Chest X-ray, AP view. Patient: 55 years old, sex F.
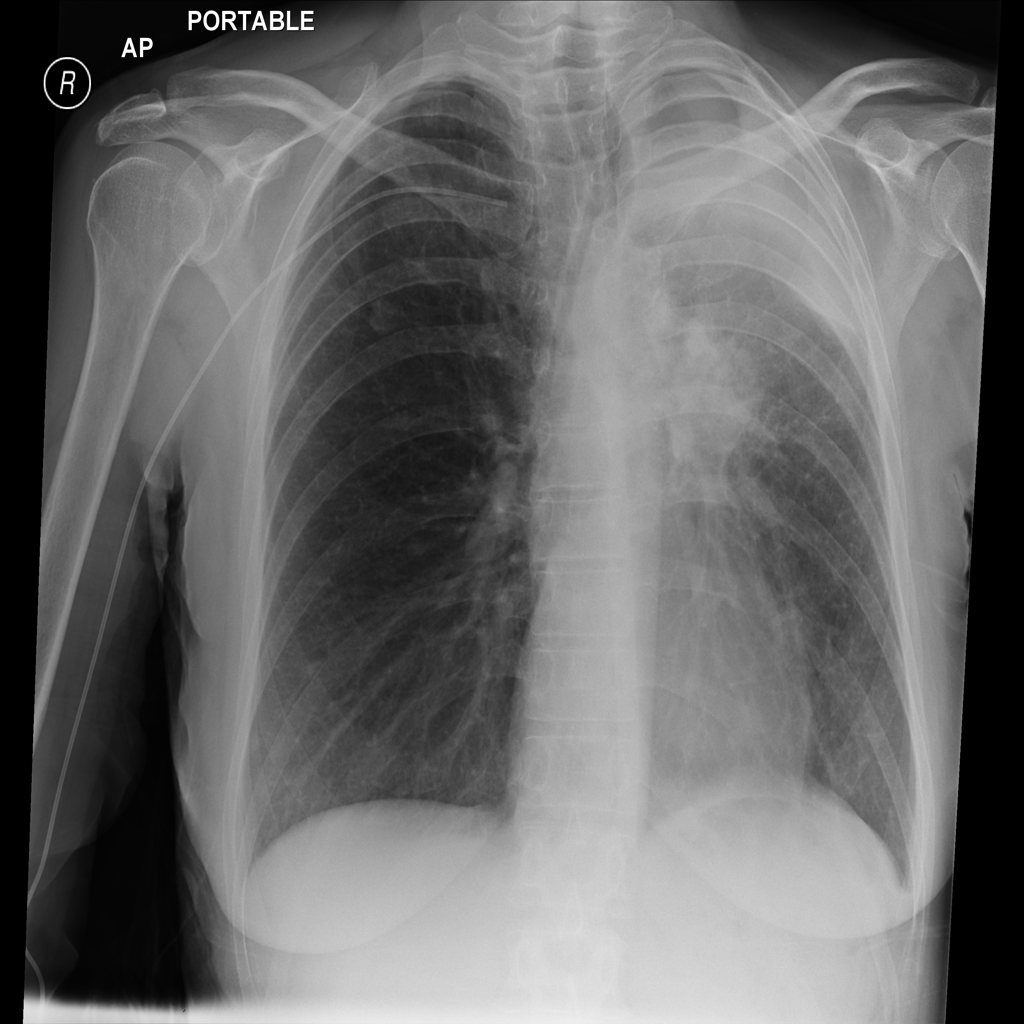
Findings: Atelectasis, Mass